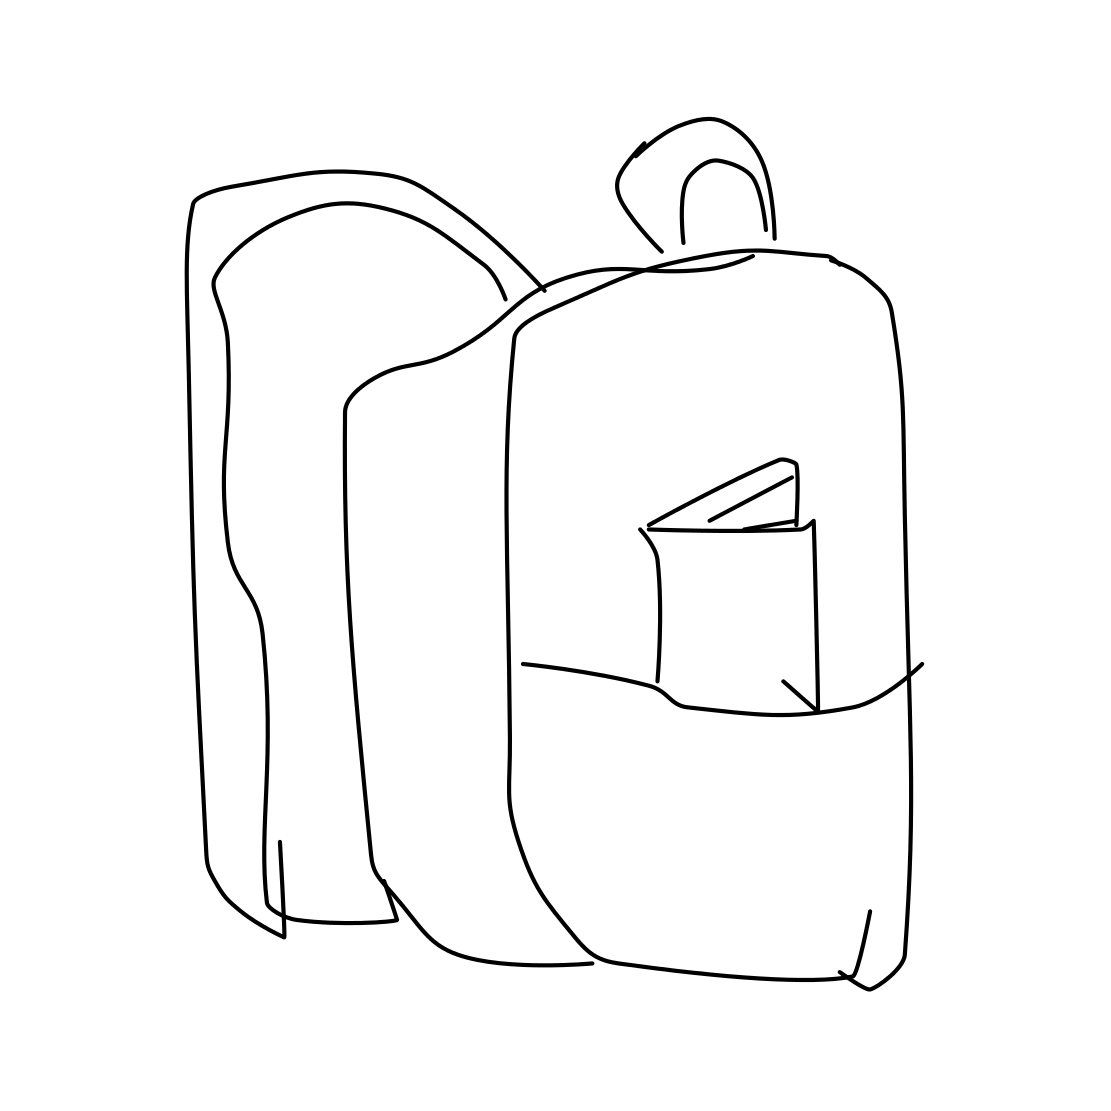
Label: backpack